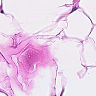
Metastatic tissue present: no